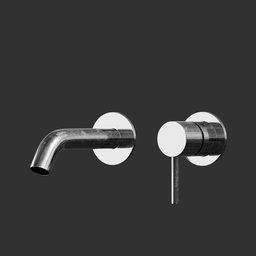
Label: appliances